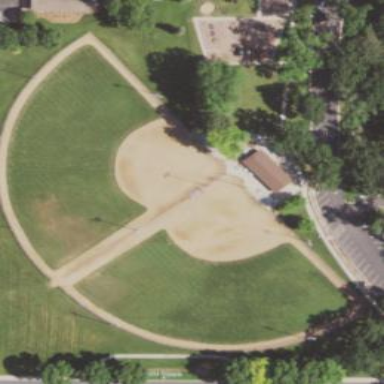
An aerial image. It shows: Baseball pitch for leisure land activities.